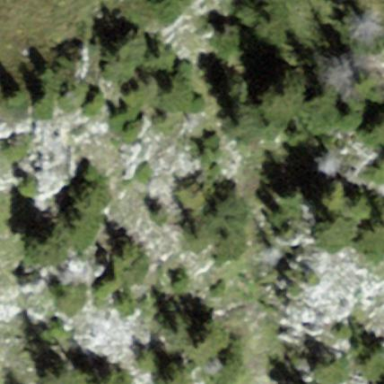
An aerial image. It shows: Patch of scrub vegetation.